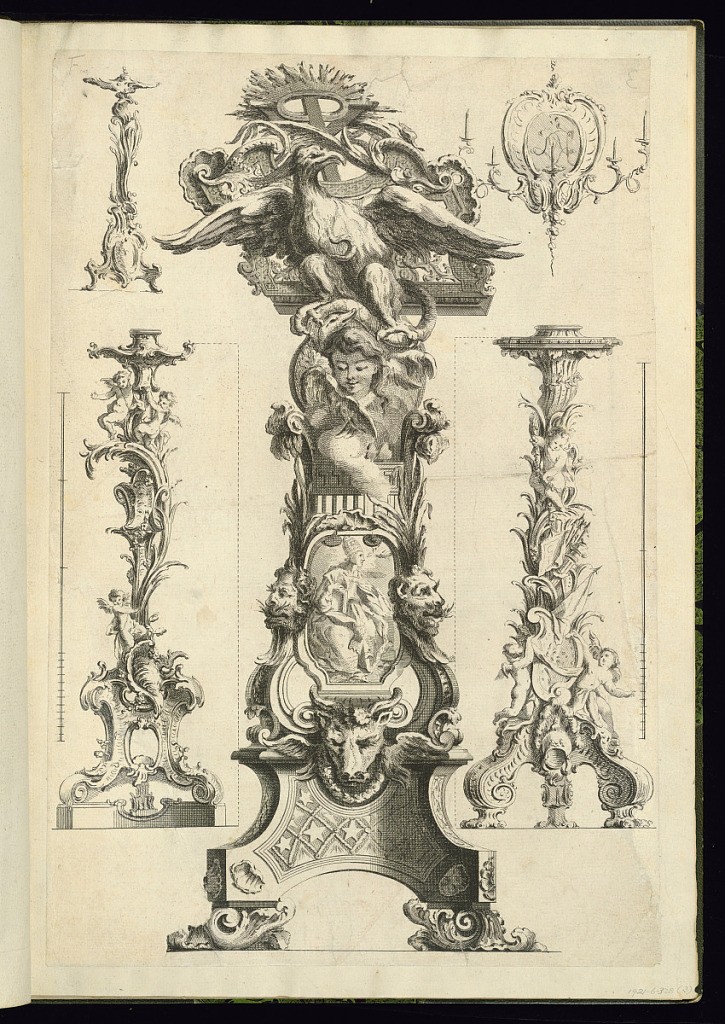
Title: Designs for Torcheres, a Lectern, and a Sconce
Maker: Lange, active 1730 – 1750
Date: mid- 18th century
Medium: Etching and engraving on laid paper
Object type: Print
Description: A sheet with a central design for a liturgical lectern decorated with rocaille motifs, masks, an eagle, angel, shell, and acanthus leaf motifs. Two designs for torcheres on either side with scales. The torcheres decorated with rocaille motifs, palm leaves, trophies, cartouches, and putti. A candlestick in the upper left and a sconce in the upper right, decorated with rocaille motifs, cartouches, acanthus leaves, c-scrolls, and fleurons.